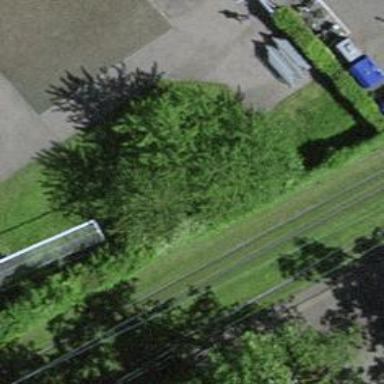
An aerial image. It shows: Communication mast tower.